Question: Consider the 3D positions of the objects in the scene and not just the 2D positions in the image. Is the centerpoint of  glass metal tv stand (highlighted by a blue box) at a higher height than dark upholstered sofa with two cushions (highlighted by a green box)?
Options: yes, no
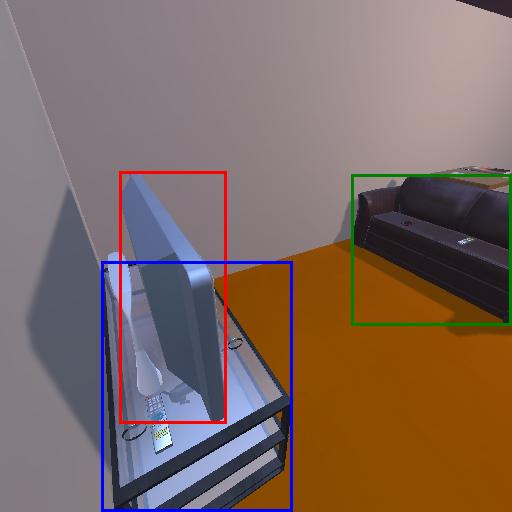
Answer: yes